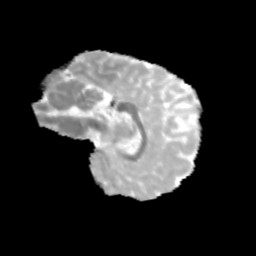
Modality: MD
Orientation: sagittal
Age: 12
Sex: female
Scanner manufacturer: siemens
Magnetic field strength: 3 T
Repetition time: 3.8 s
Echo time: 0.07 s